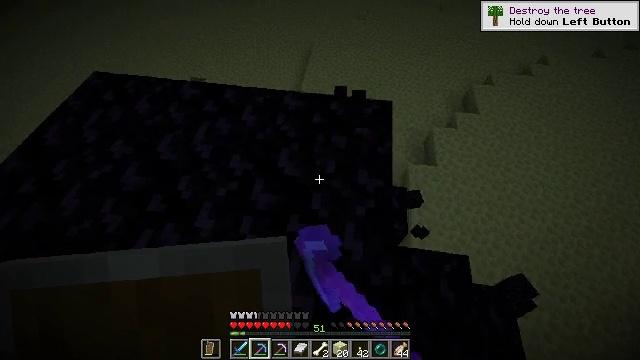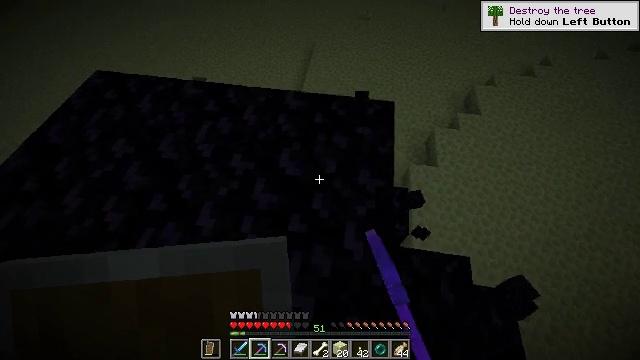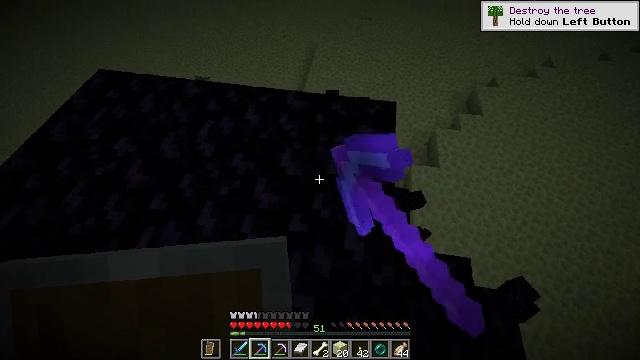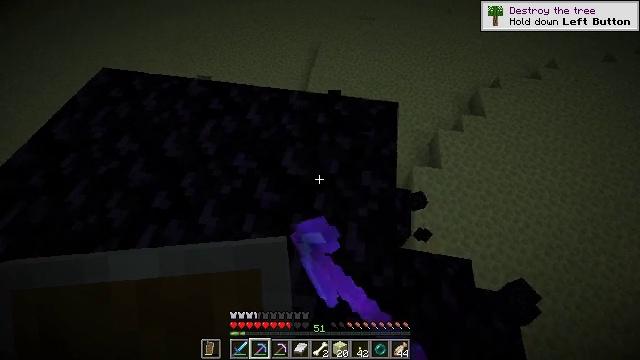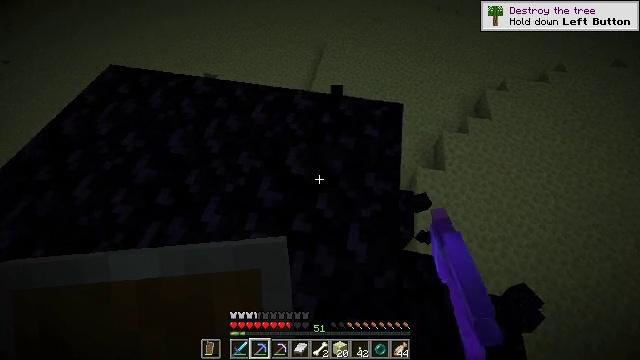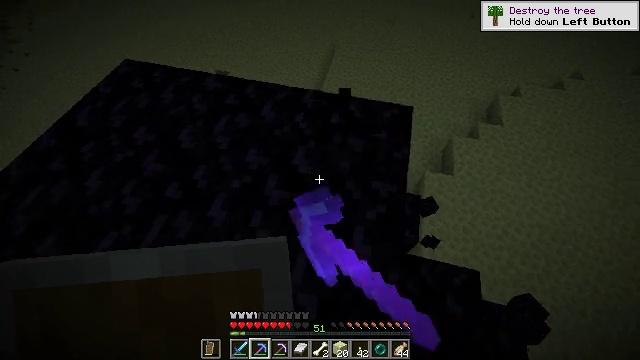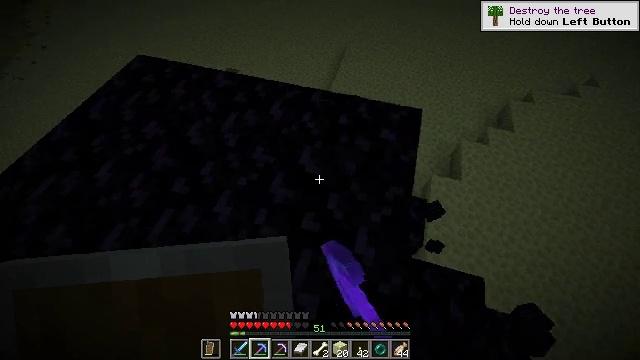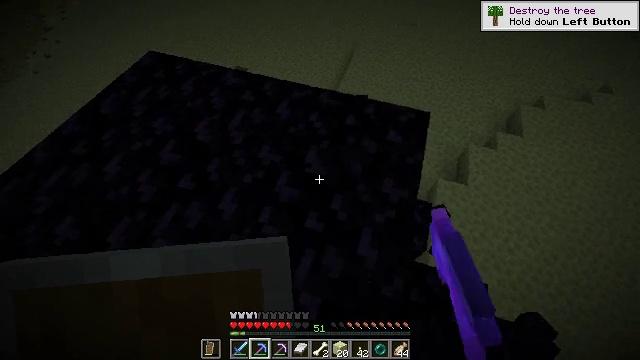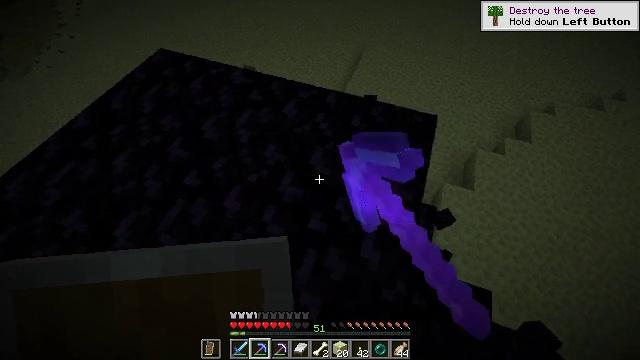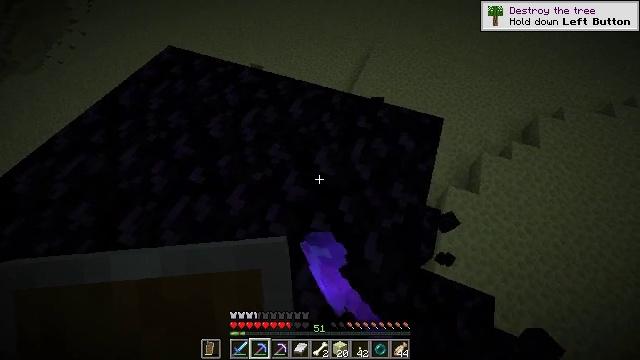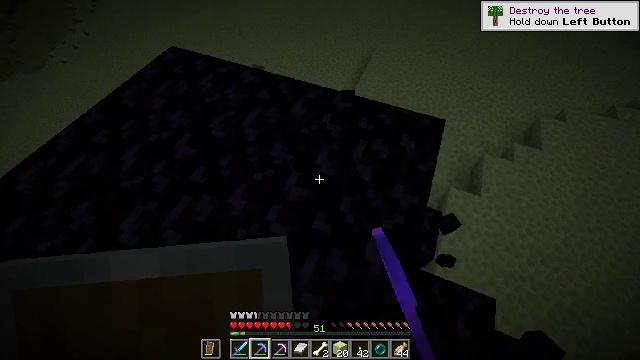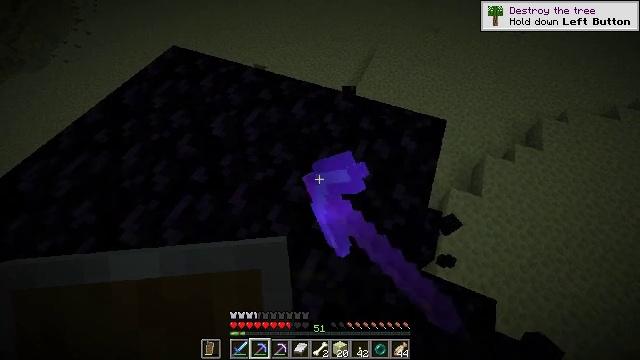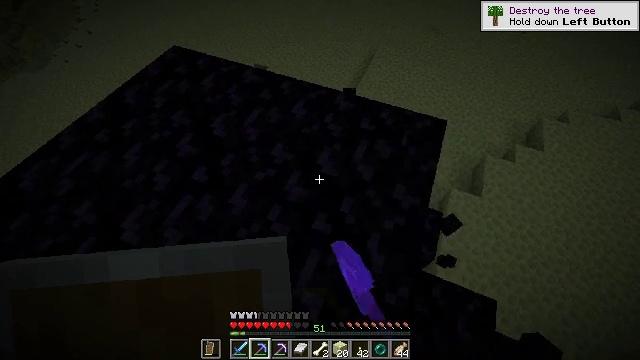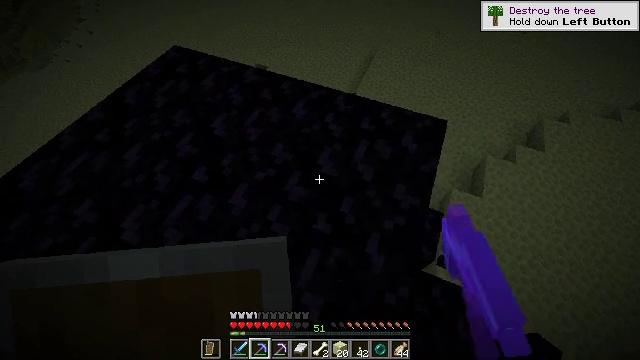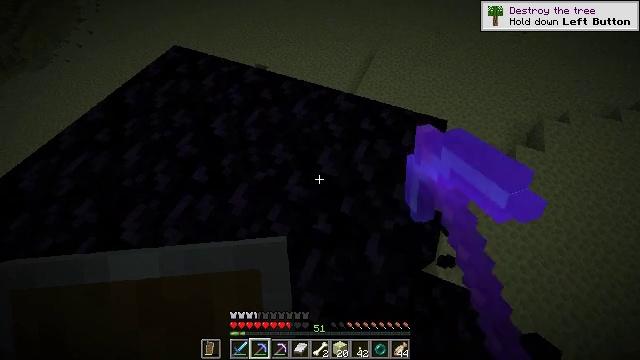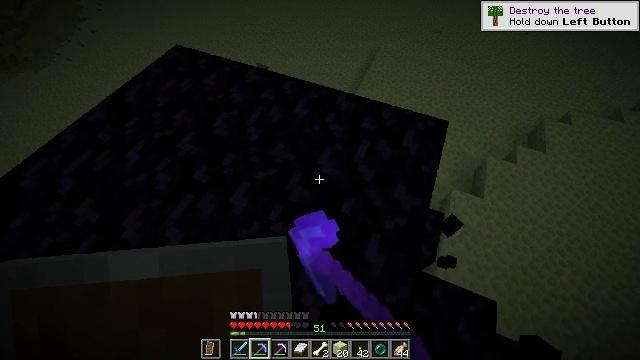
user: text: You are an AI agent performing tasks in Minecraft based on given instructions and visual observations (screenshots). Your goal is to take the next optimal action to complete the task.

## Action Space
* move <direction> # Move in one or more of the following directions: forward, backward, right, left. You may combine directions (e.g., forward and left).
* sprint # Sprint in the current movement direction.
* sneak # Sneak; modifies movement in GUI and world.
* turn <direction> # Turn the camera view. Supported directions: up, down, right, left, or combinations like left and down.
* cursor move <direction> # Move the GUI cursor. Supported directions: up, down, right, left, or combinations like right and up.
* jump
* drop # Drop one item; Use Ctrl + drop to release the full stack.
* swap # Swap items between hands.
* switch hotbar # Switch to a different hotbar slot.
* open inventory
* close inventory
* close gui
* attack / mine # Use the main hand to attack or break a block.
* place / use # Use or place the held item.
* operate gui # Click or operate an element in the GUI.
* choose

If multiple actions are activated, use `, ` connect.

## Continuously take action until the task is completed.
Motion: motion action
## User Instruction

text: Gather obsidian from a lava source.
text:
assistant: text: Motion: attack / mine
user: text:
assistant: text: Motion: attack / mine
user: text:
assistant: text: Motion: attack / mine
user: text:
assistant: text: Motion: turn left, attack / mine
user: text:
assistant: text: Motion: turn left, attack / mine
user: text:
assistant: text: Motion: turn left, attack / mine
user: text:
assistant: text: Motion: turn left, attack / mine
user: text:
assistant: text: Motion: turn left, attack / mine
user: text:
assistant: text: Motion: turn left, attack / mine
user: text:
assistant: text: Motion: attack / mine
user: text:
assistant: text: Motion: attack / mine
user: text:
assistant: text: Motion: attack / mine
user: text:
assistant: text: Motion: attack / mine
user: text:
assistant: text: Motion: attack / mine
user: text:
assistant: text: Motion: attack / mine
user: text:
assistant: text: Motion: attack / mine
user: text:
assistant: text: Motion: attack / mine
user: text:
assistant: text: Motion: attack / mine
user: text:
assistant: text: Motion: attack / mine
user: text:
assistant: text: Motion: attack / mine
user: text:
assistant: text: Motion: attack / mine
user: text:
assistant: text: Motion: attack / mine
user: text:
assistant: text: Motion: attack / mine
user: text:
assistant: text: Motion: attack / mine
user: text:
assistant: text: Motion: attack / mine
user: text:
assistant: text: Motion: attack / mine
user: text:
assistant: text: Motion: attack / mine
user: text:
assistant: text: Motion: attack / mine
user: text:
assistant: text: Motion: attack / mine
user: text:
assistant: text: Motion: attack / mine